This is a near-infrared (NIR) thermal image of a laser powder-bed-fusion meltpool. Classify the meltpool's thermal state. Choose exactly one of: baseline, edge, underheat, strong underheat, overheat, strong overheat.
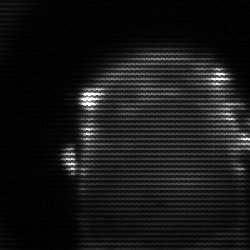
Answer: baseline